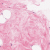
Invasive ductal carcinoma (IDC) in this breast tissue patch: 0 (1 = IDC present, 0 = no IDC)